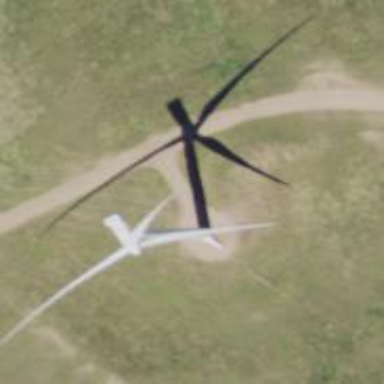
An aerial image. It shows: Wind generator using wind turbines of horizontal axis.